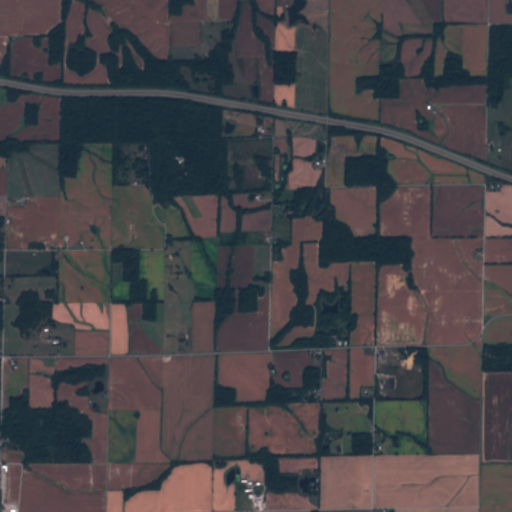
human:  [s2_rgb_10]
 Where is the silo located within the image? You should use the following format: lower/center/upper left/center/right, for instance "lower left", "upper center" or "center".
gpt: The silo is located in the lower center of the image.
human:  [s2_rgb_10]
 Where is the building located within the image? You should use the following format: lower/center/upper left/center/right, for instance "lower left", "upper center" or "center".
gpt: The building is located in the lower center of the image.
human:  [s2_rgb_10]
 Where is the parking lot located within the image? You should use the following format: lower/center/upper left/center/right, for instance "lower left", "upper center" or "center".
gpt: There is no parking lot in the image.